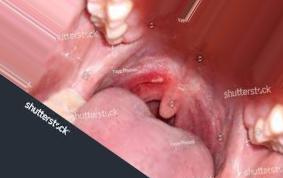
Condition: Mouth Ulcer